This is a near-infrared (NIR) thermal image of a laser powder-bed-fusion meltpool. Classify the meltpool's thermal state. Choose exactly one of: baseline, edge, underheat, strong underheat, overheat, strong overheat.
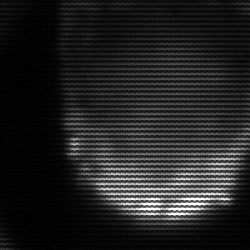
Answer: edge